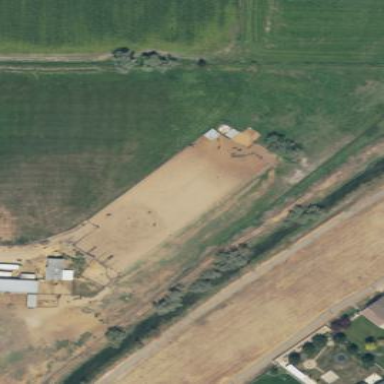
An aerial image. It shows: Farmyard area.